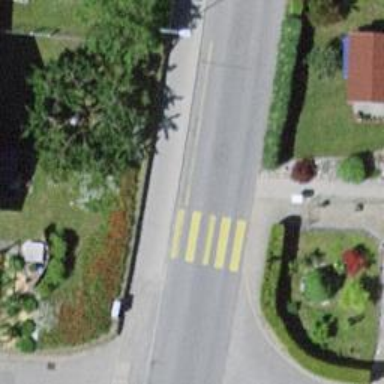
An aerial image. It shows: Uncontrolled zebra crossing on the road.